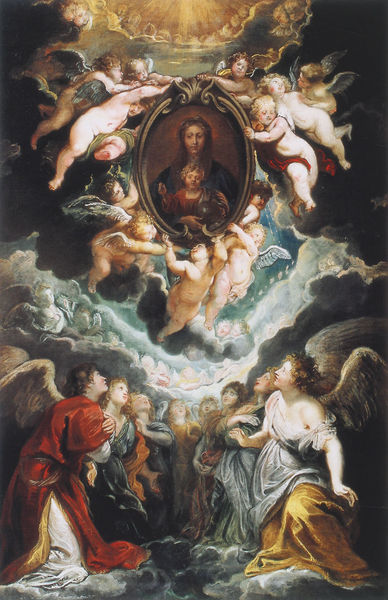
Titel: Das Gnadenbild der Madonna della Valicella von Engeln verehrt
Künstler: Peter Paul Rubens
Institution: Wien, Akademie der bildenden Künste
Schlagwörter: blau, flügel, gemälde, himmel, umhang, weiß, wolken, gelb, grün, menschen, braun, grau, licht, schwarz, rot, blond, barock, kleidung, rahmen, bild, bildnis, portrait, sonne, gold, kind, fliegen, oval, engel, baby, christus, jesus, putten, maria, golf, himmelfahrt, medici, apotheose, himmer, verherrlichung, porträt medaillon